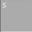
Piece: xx